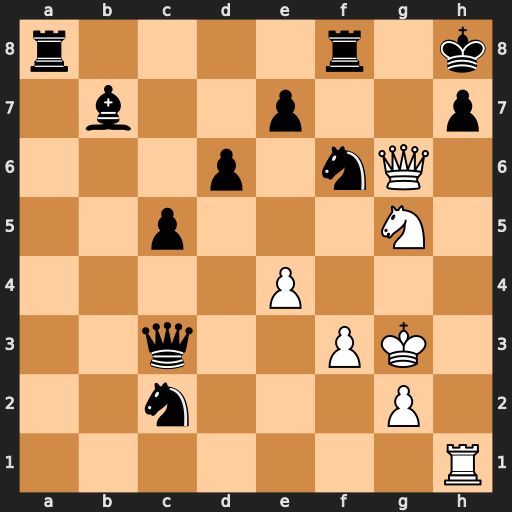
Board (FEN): r4r1k/1b2p2p/3p1nQ1/2p3N1/4P3/2q2PK1/2n3P1/7R
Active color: w
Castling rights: -
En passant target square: -
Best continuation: Rxh7+ Nxh7 Qxh7#